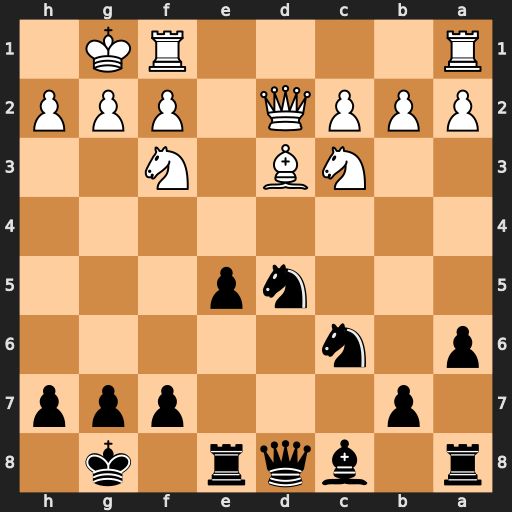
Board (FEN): r1bqr1k1/1p3ppp/p1n5/3np3/8/2NB1N2/PPPQ1PPP/R4RK1
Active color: b
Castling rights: -
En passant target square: -
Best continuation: Nxc3 Qxc3 e4 Bxe4 Rxe4